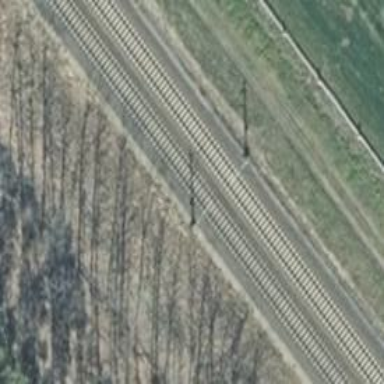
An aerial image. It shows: Milestone along the railway with catenary mast.